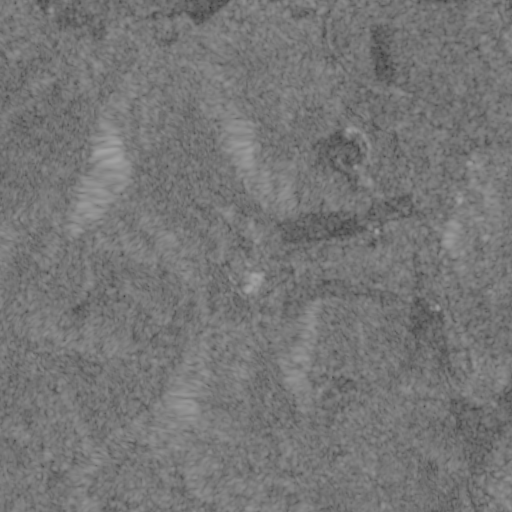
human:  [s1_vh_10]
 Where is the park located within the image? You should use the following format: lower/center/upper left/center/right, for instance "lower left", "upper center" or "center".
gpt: The park is located in the center of the image.
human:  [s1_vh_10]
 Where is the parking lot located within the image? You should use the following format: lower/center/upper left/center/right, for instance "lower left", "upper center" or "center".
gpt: The parking lot is located in the center right of the image.
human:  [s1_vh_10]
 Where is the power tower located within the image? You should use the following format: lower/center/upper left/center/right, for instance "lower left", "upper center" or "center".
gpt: The power tower is located in the lower of the image.
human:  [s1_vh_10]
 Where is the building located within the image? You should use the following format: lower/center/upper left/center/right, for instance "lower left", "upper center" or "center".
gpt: There is no building in the image.

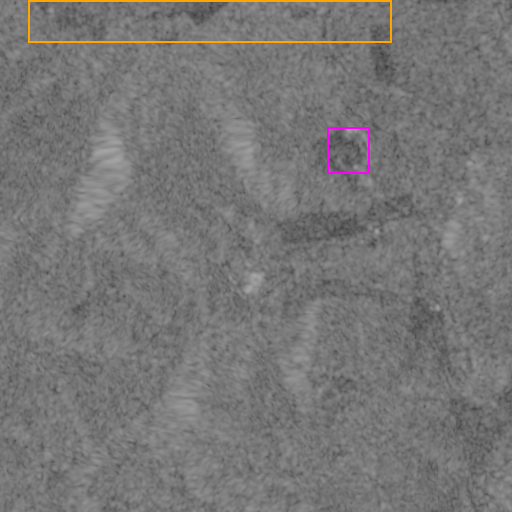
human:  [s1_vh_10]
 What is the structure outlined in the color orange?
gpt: The structure outlined in orange is a crop field.
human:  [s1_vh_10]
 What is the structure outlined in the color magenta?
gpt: The structure outlined in magenta is a quarry.
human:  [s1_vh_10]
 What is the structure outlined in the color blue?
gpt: There is no blue outline.